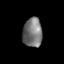
Tissue: lung
Cell type: Endothelial cells
Senescence score: 0.2409
Nuclear area (px): 549
Mean DAPI intensity: 118.084